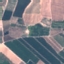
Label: PermanentCrop